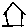
Label: house